Field crop: tomato
Growth stage: 1
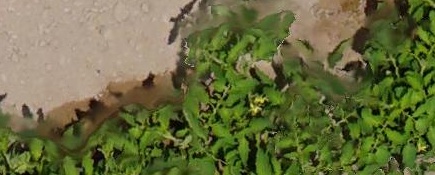
Species: tomato